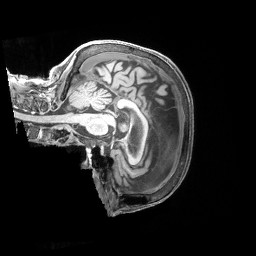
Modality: T1w
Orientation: sagittal
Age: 84
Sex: female